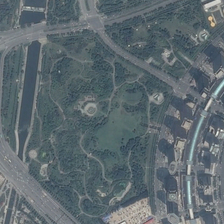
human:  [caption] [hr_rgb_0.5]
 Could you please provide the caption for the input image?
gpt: a park with many green plants are near a river and many buildings .

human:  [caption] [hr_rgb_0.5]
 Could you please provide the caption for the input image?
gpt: a park with many green plants are near a river and many buildings .

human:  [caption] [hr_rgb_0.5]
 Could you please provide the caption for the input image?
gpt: this is a river, roads, trees, grassland and buildings .

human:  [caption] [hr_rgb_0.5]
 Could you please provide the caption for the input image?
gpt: it is dark blue river, gray roads, black buildings, green trees and grassland .

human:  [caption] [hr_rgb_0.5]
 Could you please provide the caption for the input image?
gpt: this is a river, roads, trees, grassland and buildings .